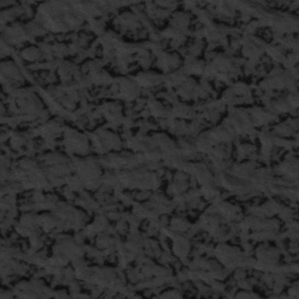
Label: frost